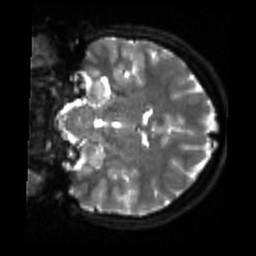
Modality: sbref
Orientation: coronal
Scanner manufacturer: siemens
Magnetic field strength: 3 T
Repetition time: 4 s
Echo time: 0.0594 s